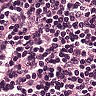
Metastatic tissue present: no